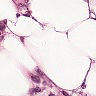
Metastatic tissue present: yes